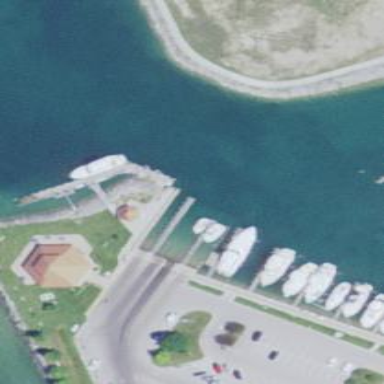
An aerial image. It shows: Slipway on leisure land.